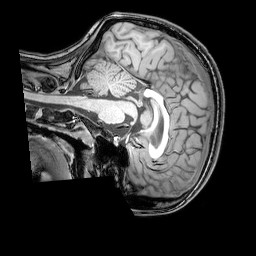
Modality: T1w
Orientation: sagittal
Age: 25
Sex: female
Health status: healthy
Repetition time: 0.081 s
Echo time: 0.037 s